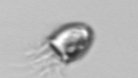
Label: Balanion